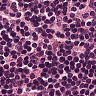
Metastatic tissue present: no